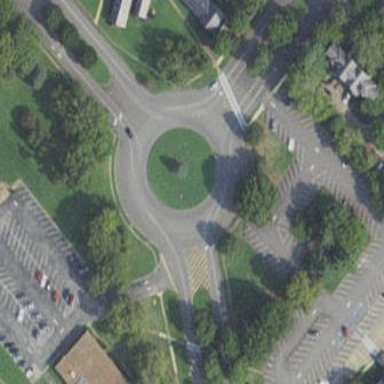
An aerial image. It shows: Secondary road with asphalt surface leading to roundabout junction.